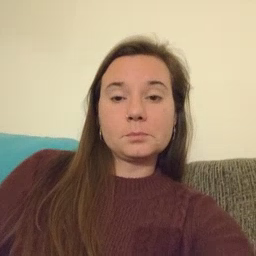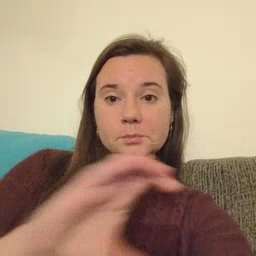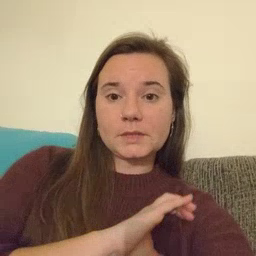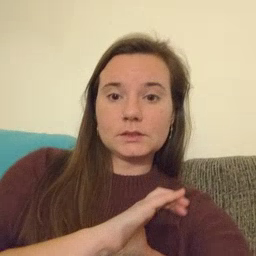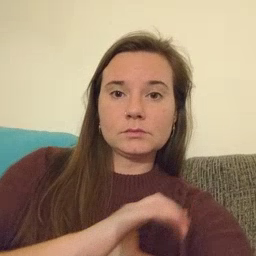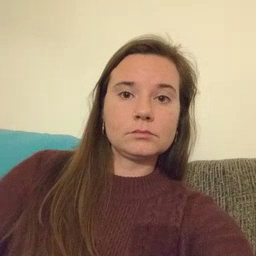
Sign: police